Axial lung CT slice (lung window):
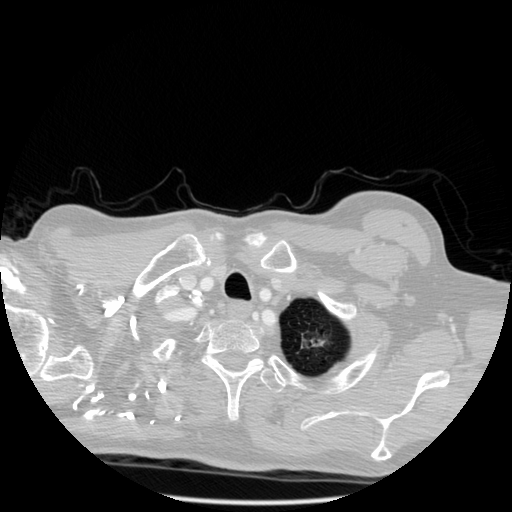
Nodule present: yes
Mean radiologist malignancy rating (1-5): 4.667